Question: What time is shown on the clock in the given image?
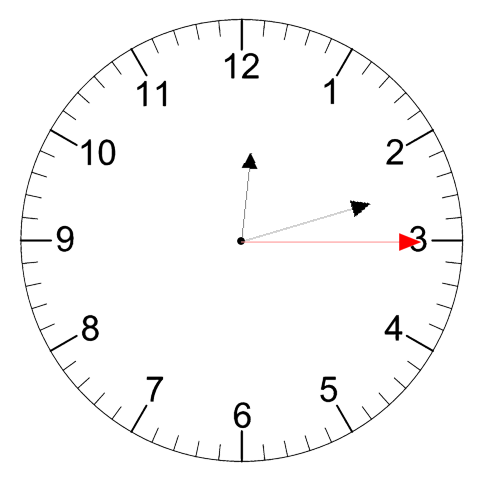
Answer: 12:12:15